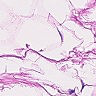
Metastatic tissue present: no